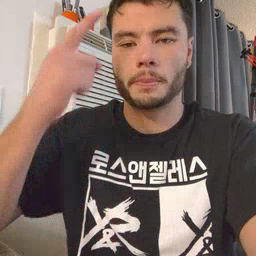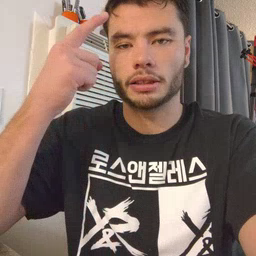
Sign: penny